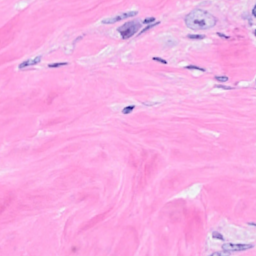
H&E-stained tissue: Breast